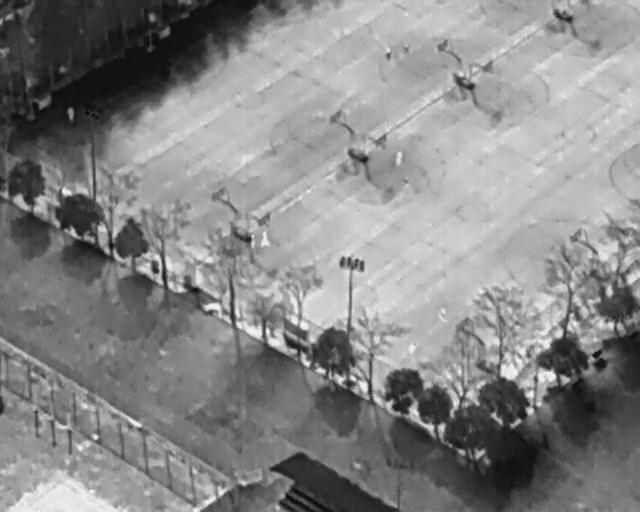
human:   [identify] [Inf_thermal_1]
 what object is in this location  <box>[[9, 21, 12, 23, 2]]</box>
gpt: <ref>1 small person at the top left</ref>